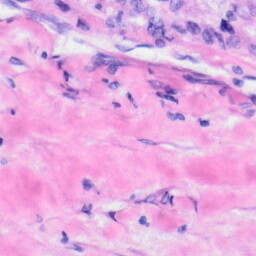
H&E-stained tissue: Liver